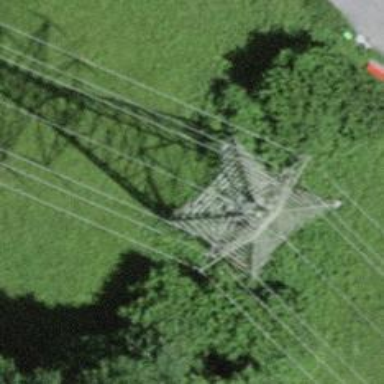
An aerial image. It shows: Power line is depicted.